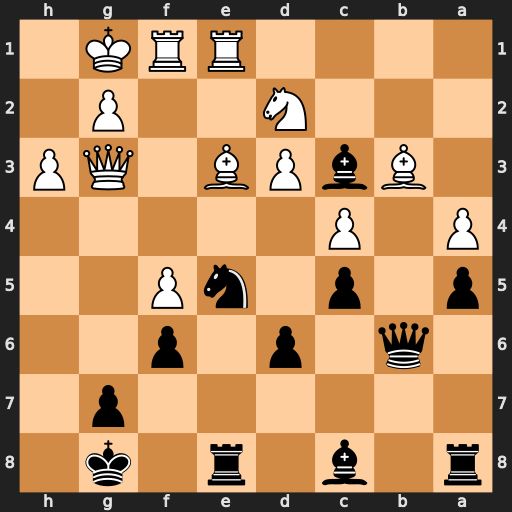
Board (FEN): r1b1r1k1/6p1/1q1p1p2/p1p1nP2/P1P5/1BbPB1QP/3N2P1/4RRK1
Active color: b
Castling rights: -
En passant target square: -
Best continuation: Bxd2 Bxd2 Qxb3